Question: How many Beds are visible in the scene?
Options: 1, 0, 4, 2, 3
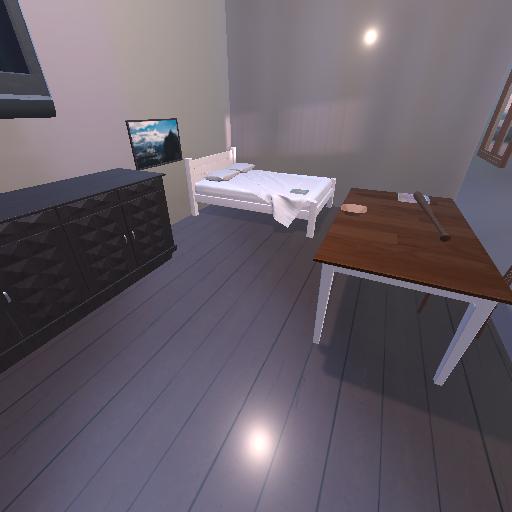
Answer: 1